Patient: sex M, age 64
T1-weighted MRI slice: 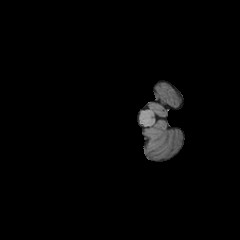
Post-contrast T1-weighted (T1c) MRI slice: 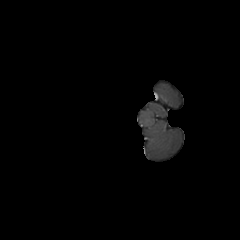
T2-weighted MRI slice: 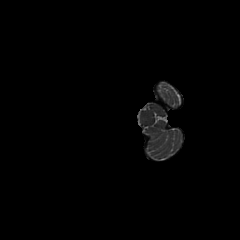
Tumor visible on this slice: no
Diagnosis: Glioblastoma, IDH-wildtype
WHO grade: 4